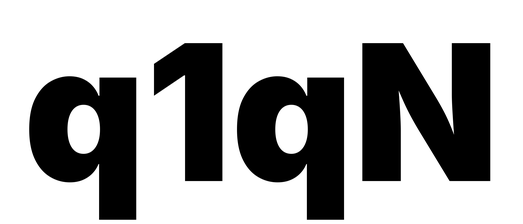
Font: Inter_Black